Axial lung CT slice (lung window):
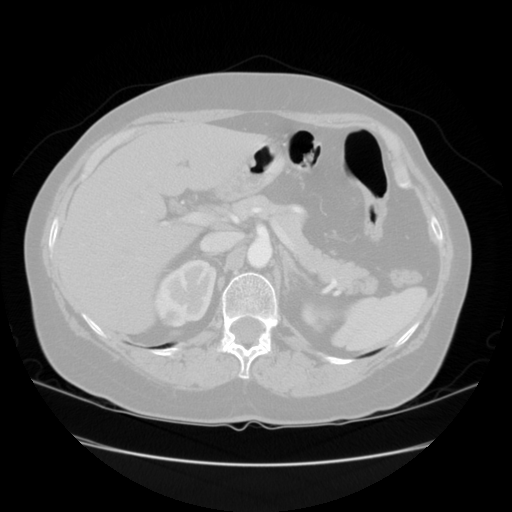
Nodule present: no